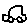
Label: car